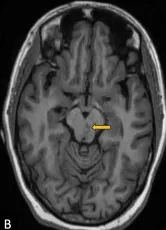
MRI Brain; T1, T2 and FLAIR axial images. , hyperintense on T2WI in coronal.
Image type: radiology (mri)